Field crop: tomato
Growth stage: 1
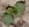
Species: solanum